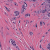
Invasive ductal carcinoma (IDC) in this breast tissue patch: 1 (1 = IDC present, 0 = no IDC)